Question: I have an application like this:

1-There is 'ClassB' which is injected into 'ClassA' Which is Injected into '1stViewModel' which is injected into '1stView'
2- Again There is 'ClassR' which is injected into 'ClassQ' Wich is Injected into '2ndViewModel' which is injected into '2ndView'
3-And this happens for the 3rd and 4th window
1- What can I do to Resolve the Classes when they are needed (when user clicks on 1st Button or 2nd) not in my composition root?
2- If I don't Inject my 'ViewModels' into my Views and I want to make new instance of my 'ViewModel' inside my View, obviously it needs a parameter which is 'IClassA' for the 1st and 'IClassQ' for the 2nd for example. How can I do it?
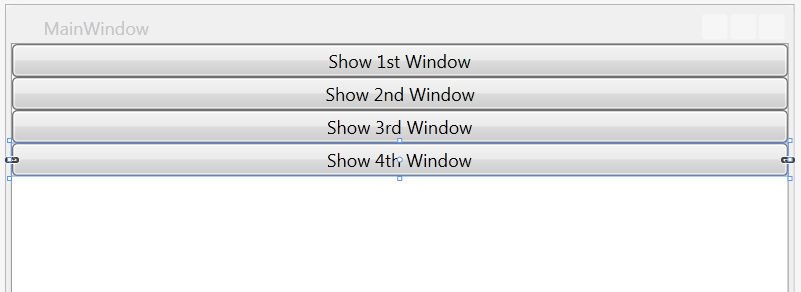
Answer: Use ninject.extensions.factory with that you can define 'ToFactory' bindings for a given interface you define or you can inject a 'Lazy<T>' in your constructor. More details see the wiki of the extension here <URL>